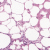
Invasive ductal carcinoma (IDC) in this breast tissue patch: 0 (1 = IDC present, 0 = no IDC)